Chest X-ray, PA view. Patient: 51 years old, sex M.
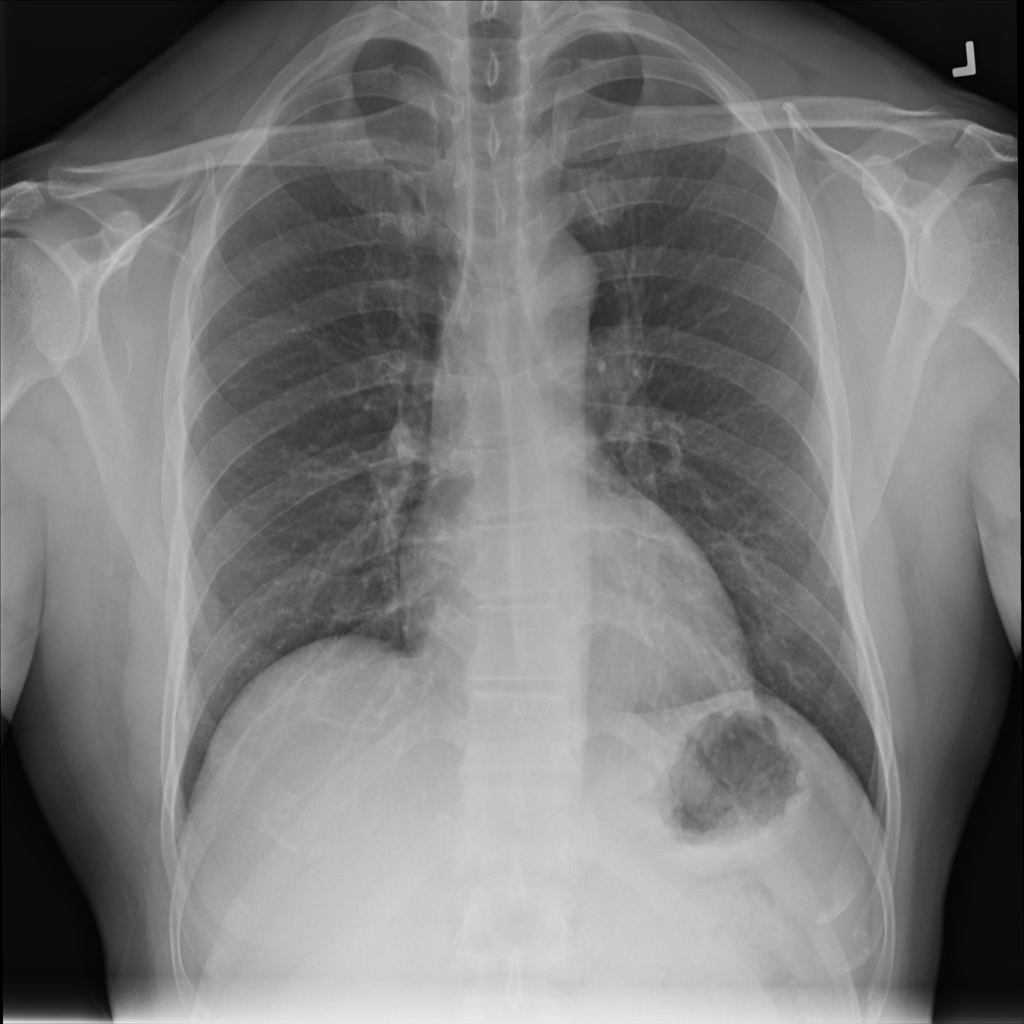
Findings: No Finding